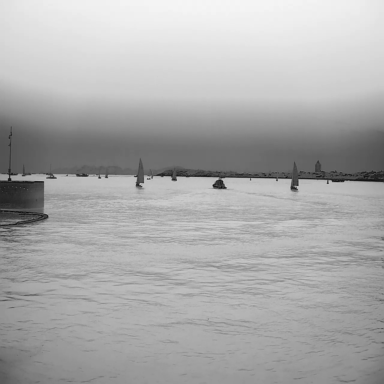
There are three bulk_carriers in the infrared image.